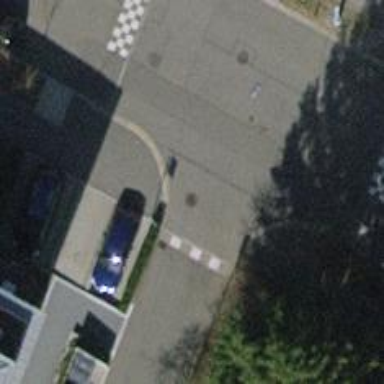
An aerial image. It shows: Unmarked crossing with traffic calming table.